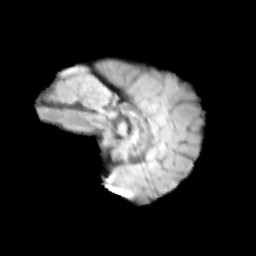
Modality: T2w
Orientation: sagittal
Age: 11
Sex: male
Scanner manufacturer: siemens
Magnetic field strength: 3 T
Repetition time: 3.8 s
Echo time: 0.07 s